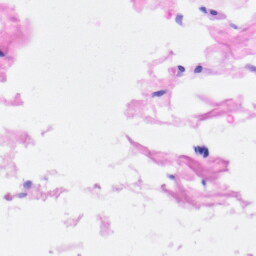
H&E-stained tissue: Heart